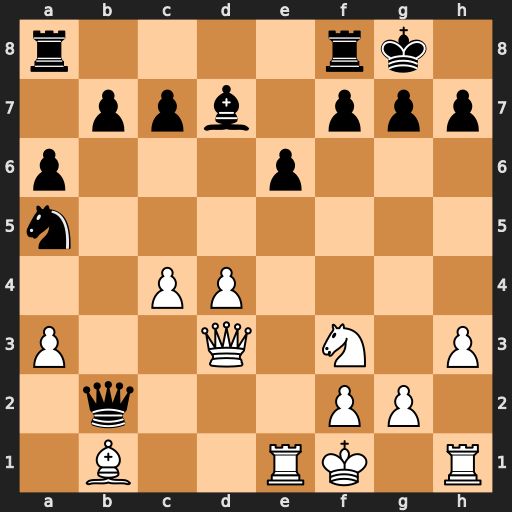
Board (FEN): r4rk1/1ppb1ppp/p3p3/n7/2PP4/P2Q1N1P/1q3PP1/1B2RK1R
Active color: w
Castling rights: -
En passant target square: -
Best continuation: Qxh7#